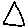
Label: triangle